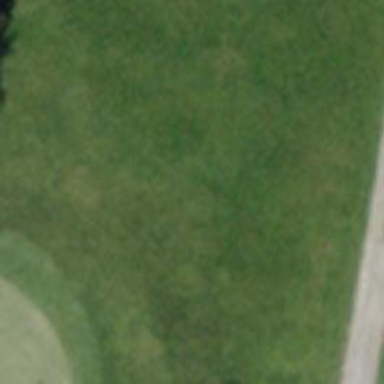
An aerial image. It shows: Grassy area designated as golf fairway.